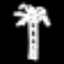
Label: palm tree